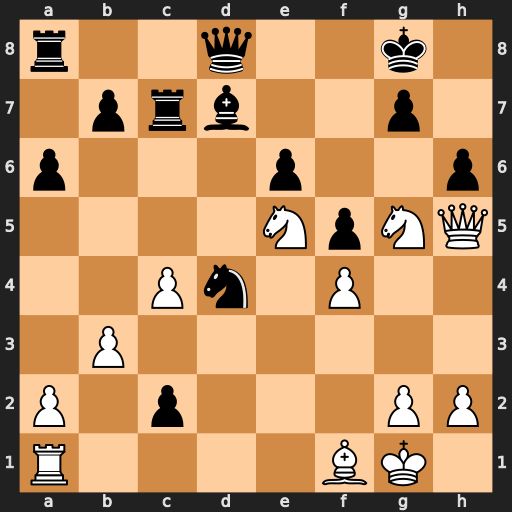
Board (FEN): r2q2k1/1prb2p1/p3p2p/4NpNQ/2Pn1P2/1P6/P1p3PP/R4BK1
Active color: w
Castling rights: -
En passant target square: -
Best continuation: Qf7+ Kh8 Ng6#